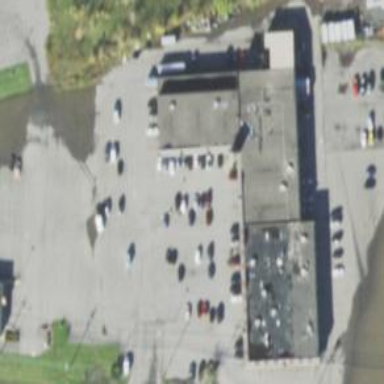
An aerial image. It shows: Car rental service.